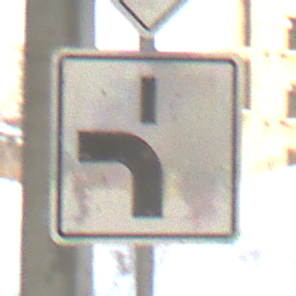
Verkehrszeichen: VerlaufVorfahrtsstrasse5
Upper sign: Vorfahrtsstrasse
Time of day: MorningAfternoon
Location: Roofed (Suburban)
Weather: PartlyCloudy
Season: Winter
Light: Natural